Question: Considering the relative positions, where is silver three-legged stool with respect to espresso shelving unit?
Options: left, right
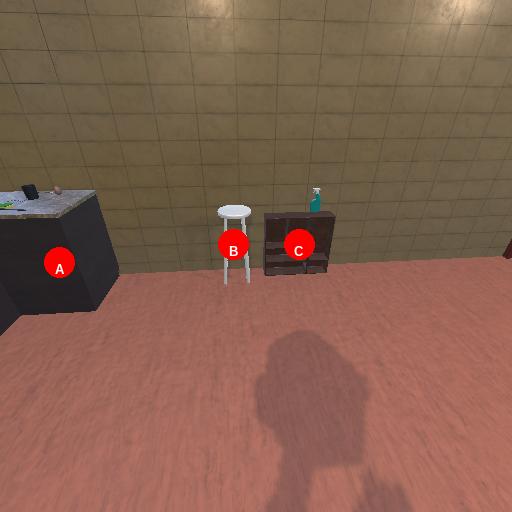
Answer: left